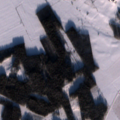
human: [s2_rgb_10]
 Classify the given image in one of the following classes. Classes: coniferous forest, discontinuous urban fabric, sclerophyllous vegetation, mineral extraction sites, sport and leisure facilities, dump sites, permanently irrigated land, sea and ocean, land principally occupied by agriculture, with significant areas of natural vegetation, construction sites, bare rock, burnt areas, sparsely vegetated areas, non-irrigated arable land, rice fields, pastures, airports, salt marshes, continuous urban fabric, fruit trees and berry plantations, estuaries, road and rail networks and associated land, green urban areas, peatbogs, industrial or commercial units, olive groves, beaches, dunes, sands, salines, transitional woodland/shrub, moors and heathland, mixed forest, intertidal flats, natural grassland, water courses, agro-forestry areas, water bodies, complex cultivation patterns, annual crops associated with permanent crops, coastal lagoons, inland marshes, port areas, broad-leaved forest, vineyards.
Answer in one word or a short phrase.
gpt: non-irrigated arable land, land principally occupied by agriculture, with significant areas of natural vegetation, coniferous forest